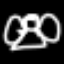
Label: angel